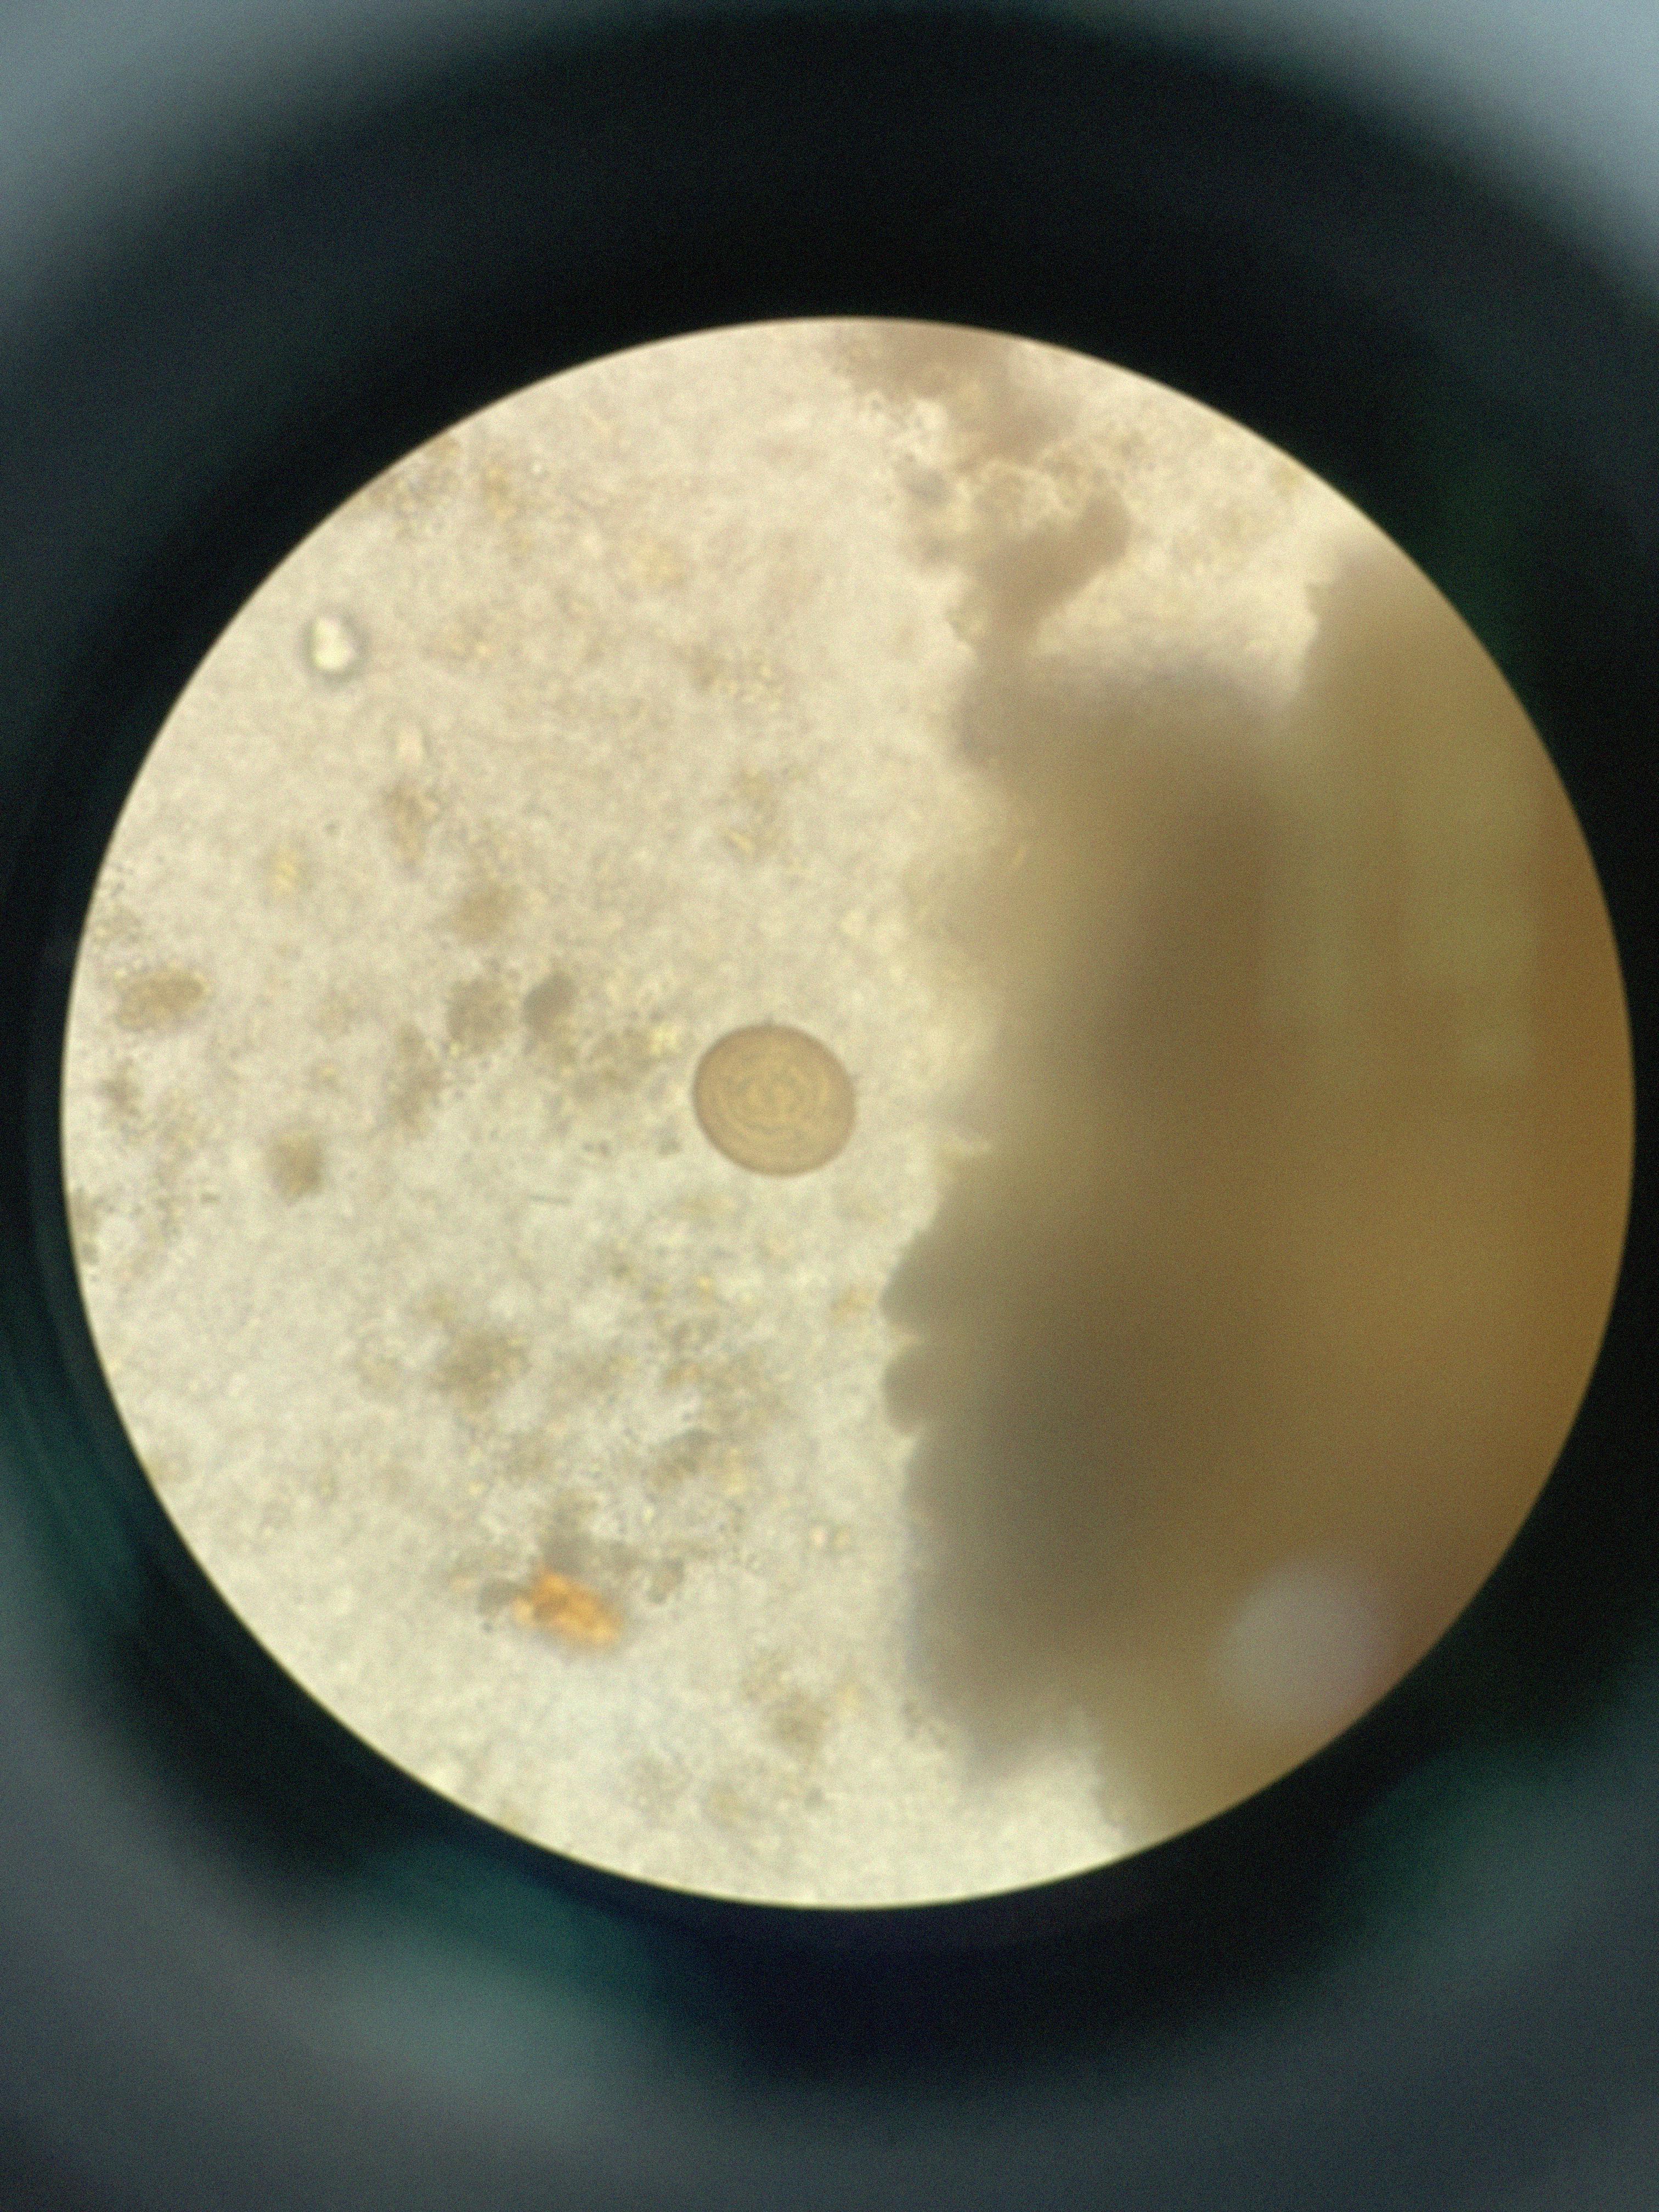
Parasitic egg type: Hymenolepis diminuta